Interaction volume radius: 5 \u00c5
Interaction volume height: 30 \u00c5
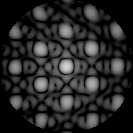
Disorder parameter: 0.1052